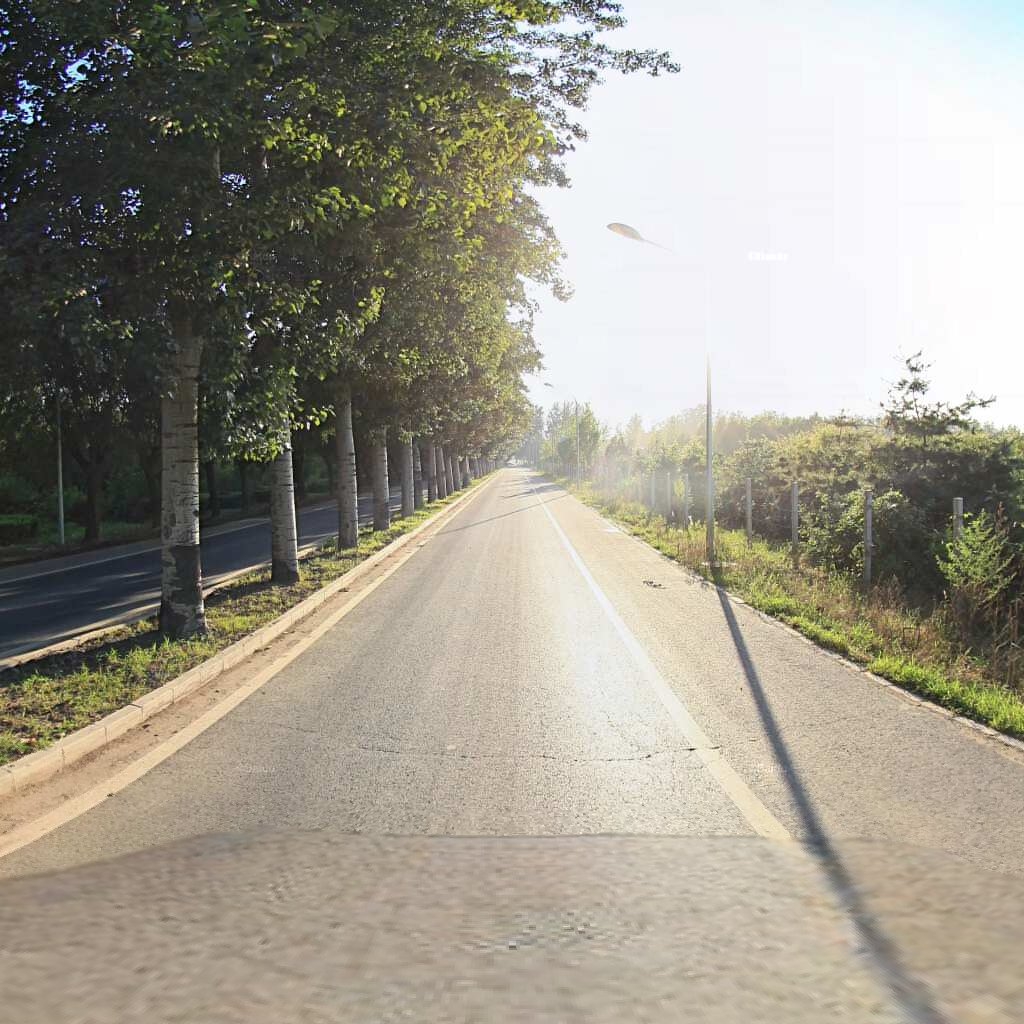
Region: Haidian
Road damage annotations: transverse crack